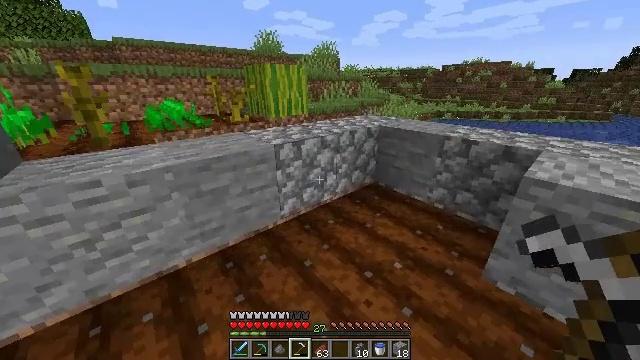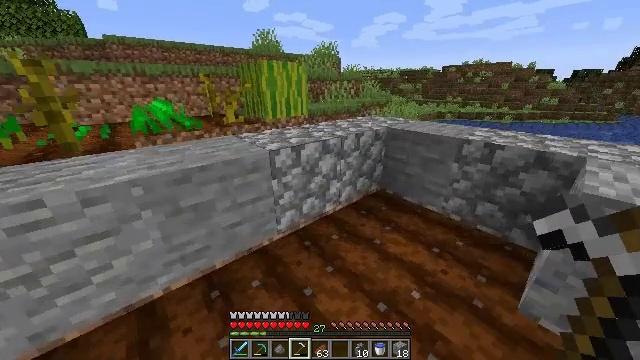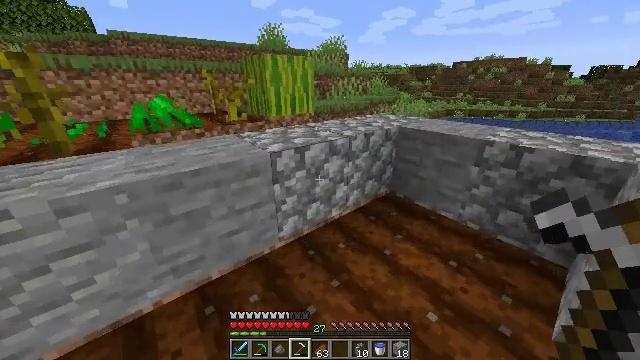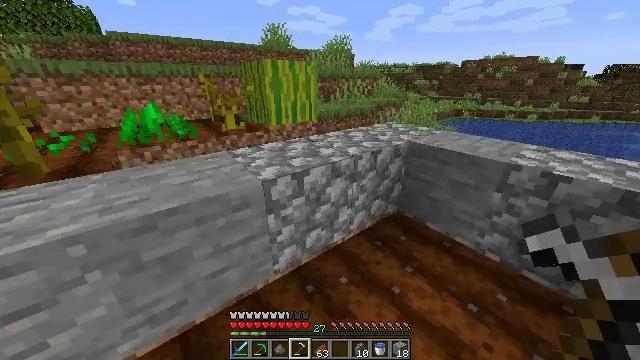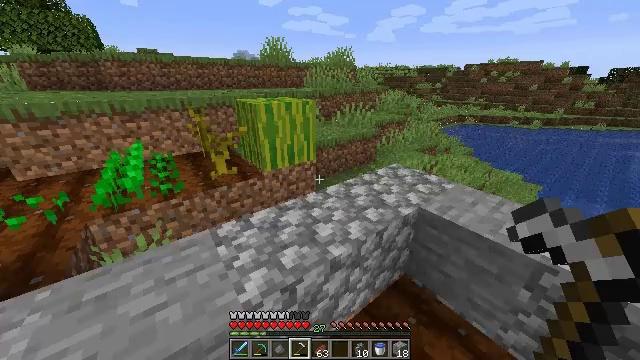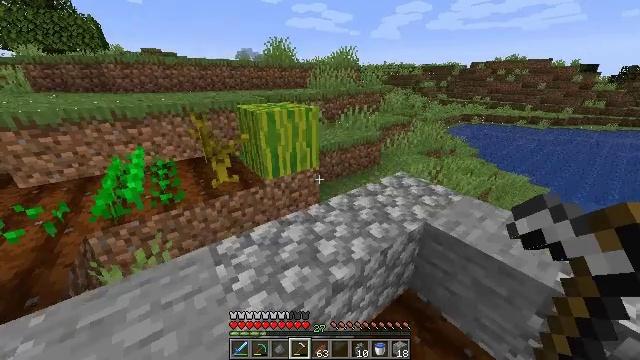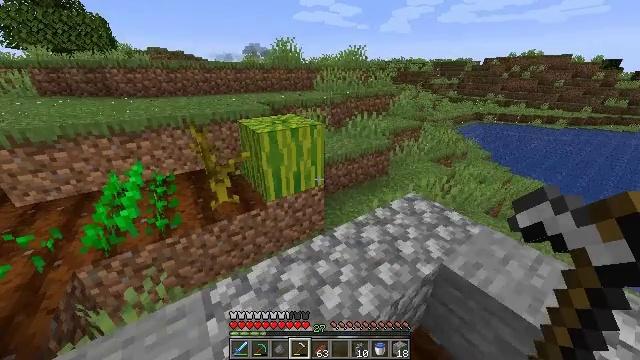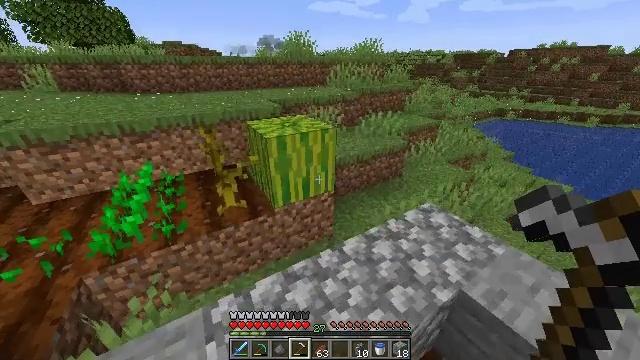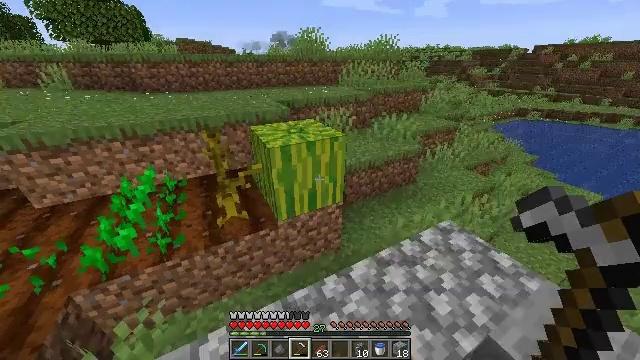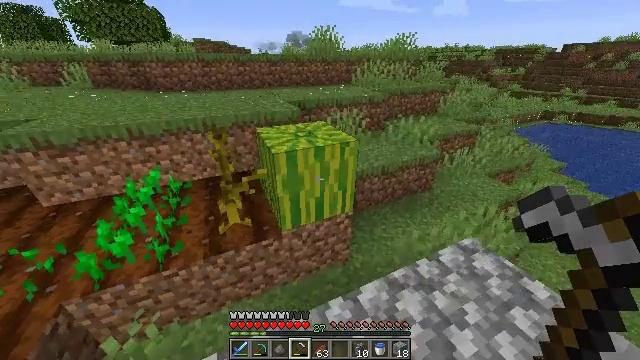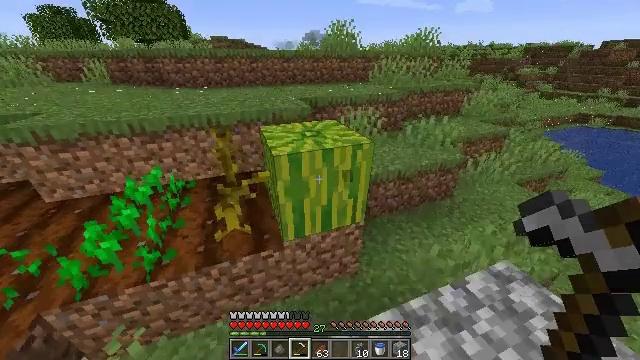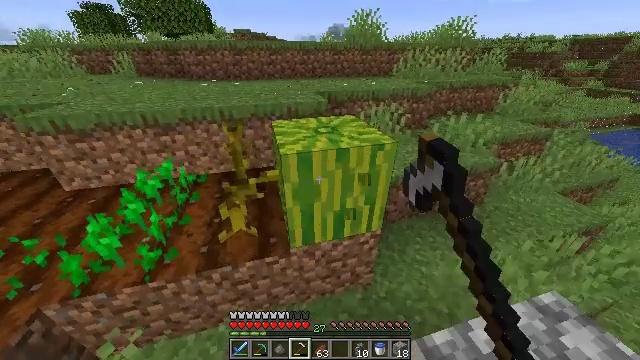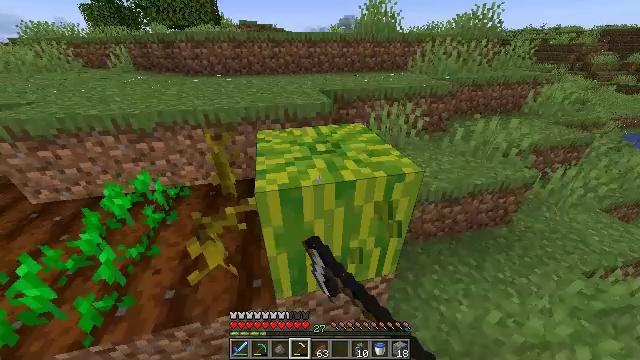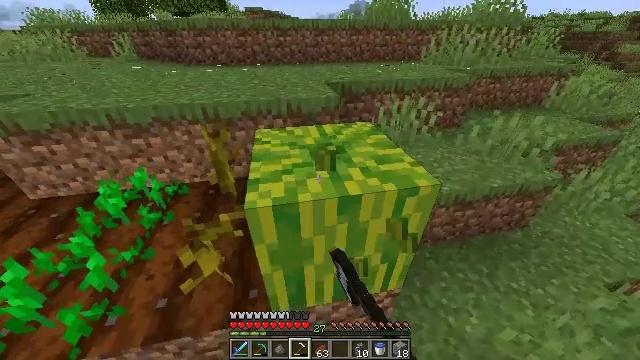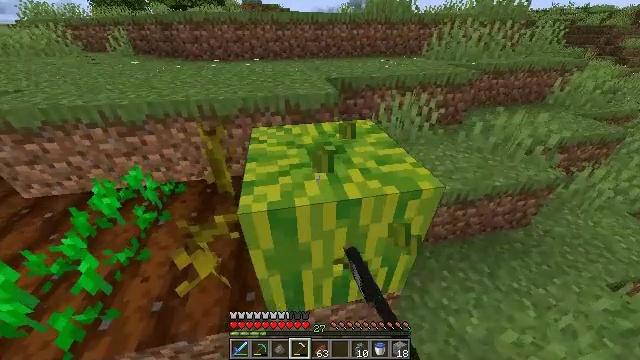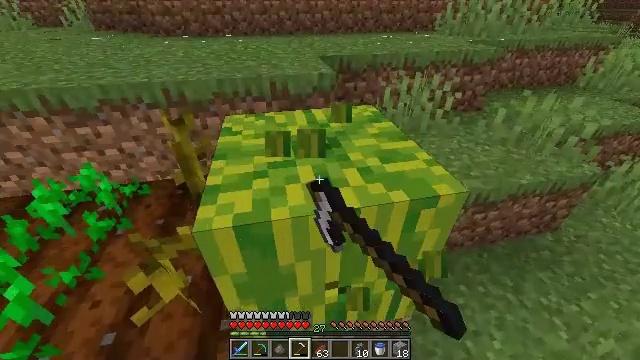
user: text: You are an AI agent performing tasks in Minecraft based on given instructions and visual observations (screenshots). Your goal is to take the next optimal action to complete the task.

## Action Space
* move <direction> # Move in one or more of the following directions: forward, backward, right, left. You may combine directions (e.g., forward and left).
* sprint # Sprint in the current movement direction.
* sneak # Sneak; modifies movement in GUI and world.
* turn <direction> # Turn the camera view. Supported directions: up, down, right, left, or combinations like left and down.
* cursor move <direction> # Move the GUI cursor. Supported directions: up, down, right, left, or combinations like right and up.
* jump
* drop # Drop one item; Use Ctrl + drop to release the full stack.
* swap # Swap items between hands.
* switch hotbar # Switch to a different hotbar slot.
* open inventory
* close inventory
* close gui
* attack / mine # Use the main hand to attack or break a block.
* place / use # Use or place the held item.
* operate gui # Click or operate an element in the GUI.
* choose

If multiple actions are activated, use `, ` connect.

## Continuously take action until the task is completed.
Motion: motion action
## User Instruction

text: Gather melon for food.
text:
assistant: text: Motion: move forward, sprint
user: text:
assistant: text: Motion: move forward, sprint, turn left
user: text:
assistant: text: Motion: move forward, sprint, turn left, jump
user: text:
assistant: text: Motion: move forward, sprint, jump
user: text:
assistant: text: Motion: move forward, sprint, jump
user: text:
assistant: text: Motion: move forward, sprint, turn left and down, jump
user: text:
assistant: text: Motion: move forward, sprint, turn left and down
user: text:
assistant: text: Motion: move forward, sprint, turn left
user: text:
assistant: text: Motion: move forward, sprint, turn left
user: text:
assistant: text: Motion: move forward, sprint, turn left, attack / mine
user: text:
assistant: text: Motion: move forward, sprint, turn left and down, attack / mine
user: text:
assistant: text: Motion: move forward, turn left and down, attack / mine
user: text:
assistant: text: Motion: turn left and down, attack / mine
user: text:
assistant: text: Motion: turn down, attack / mine
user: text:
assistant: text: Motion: turn down, attack / mine
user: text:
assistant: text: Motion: turn right, attack / mine
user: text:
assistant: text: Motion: turn right, attack / mine
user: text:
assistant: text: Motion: attack / mine
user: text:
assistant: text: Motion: attack / mine
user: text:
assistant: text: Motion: attack / mine
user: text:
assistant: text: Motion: attack / mine
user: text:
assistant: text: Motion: turn up, attack / mine
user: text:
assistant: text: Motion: turn left and up, attack / mine
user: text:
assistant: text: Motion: attack / mine
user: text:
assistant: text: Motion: attack / mine
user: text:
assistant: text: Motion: attack / mine
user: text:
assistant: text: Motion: move forward, attack / mine
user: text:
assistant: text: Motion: move forward, turn left, attack / mine
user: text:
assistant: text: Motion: move forward, turn left, attack / mine
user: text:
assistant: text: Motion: turn left and down, attack / mine